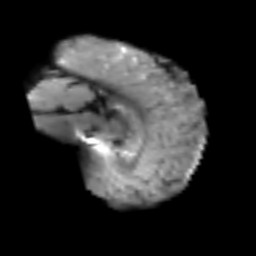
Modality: T2w
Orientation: sagittal
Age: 69
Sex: female
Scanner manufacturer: siemens
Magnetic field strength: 3 T
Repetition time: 5.6 s
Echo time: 0.082 s